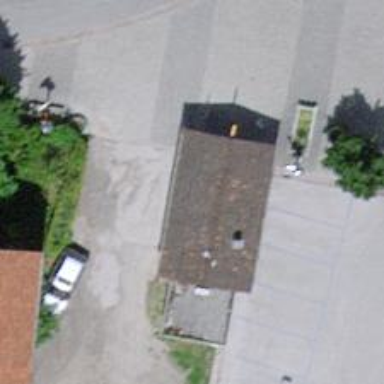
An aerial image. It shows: Kiosk.